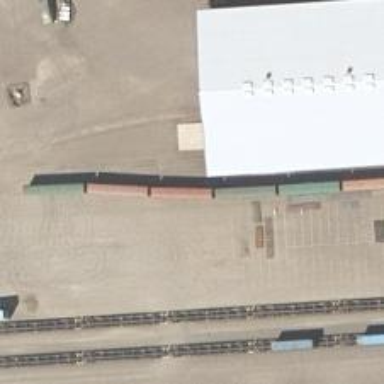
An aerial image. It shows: Rail spur service.